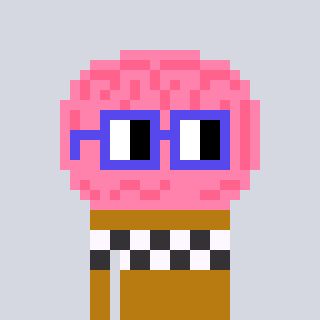
a pixel art character with square blue glasses, a brain-shaped head and a gold-colored body on a cool background